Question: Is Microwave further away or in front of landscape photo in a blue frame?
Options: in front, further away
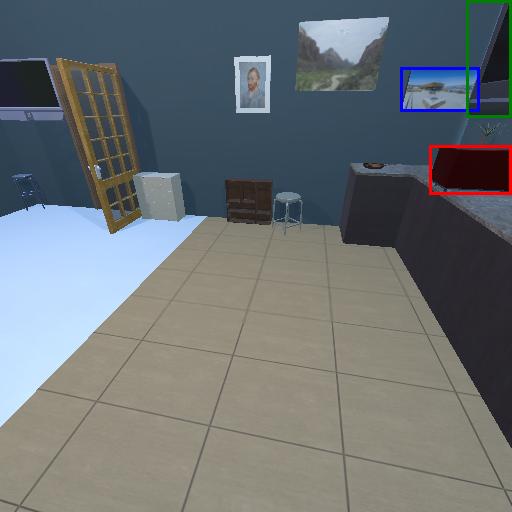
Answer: in front